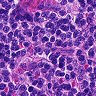
Metastatic tissue present: no